Question: I am aware of all the previous questions that asks the exact same thing.
I am not trying to change any original code, or to add any extra style in.
According to this page:
<URL>
All I need to do is to copy the code given, and paste it into my HTML.
I done this:
'''
<head>
<meta charset="utf-8">
<meta name="viewport" content="width=device-width, initial-scale=1.0">
<!-- CSS -->
<link rel="stylesheet" href="http://code.jquery.com/mobile/1.0/jquery.mobile-1.0.min.css" />
<!-- CSS end -->
<!-- Javascripts -->
<script type="text/javascript" src="http://code.jquery.com/jquery-latest.js"></script>
<script type="text/javascript" src="<?php echo base_url('Assets/js/defaults/jquery-mobile.js');?>"></script>
<!-- Js End -->
</head>
'''
Here's the HTML
'''
<div data-role="page">
<div data-role="header">
<div data-role="navbar">
<ul>
<li><a href="#" class="ui-btn-active">One</a></li>
<li><a href="#">Two</a></li>
<li><a href="#">Three</a></li>
</ul>
</div><!-- /navbar -->
</div>
<div data-role="content">
<p>Some Content here</p>
</div>
<div data-role="footer" data-id="foo1" data-position="fixed">
<div data-role="navbar">
<ul>
<li><a href="a.html">Info</a></li>
<li><a href="b.html">Friends</a></li>
<li><a href="c.html">Albums</a></li>
<li><a href="d.html">Emails</a></li>
</ul>
</div><!-- /navbar -->
</div><!-- /footer -->
</div>
'''
And the footer is nowhere close to the bottom. It's hanging somewhere in the middle, in fact.
I am using the lastest jquery mobile.
Any ideas?

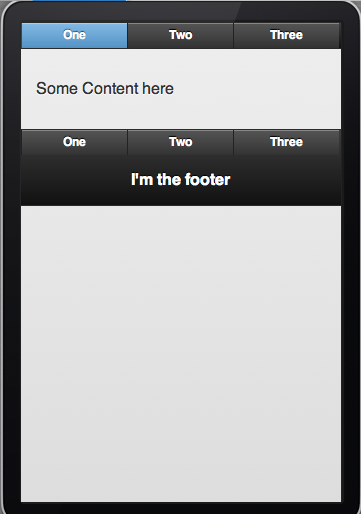
Answer: You have to set the 'data-position="fixed"' on your footer container 'data-role="footer"'.
Your code will look like this:
'''
<div data-role="footer" data-position="fixed">
<div data-role="navbar">
<ul>
<li><a href="#">One</a></li>
<li><a href="#">Two</a></li>
<li><a href="#">Three</a></li>
</ul>
</div><!-- /navbar -->
<p style="text-align:center;">I'm the footer</p>
</div><!-- /footer -->
'''
Here is a working fiddle: <URL>